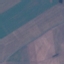
Label: AnnualCrop